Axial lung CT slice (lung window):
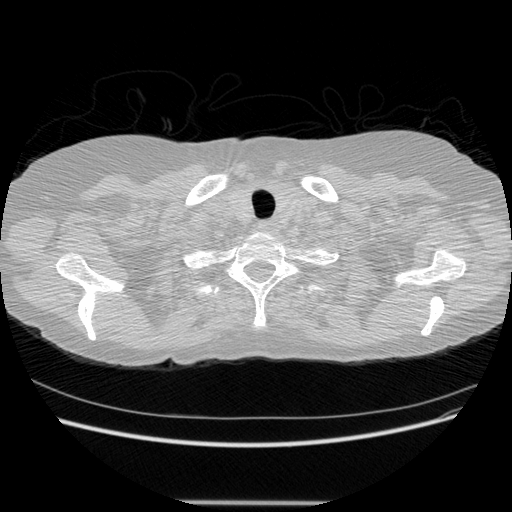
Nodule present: no